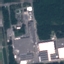
Land use / land cover class: Industrial